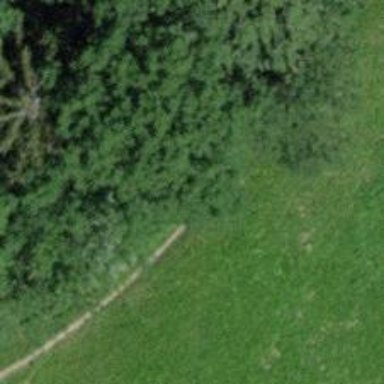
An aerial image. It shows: Path with track type of grade 3.